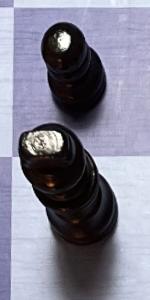
Label: King_Black